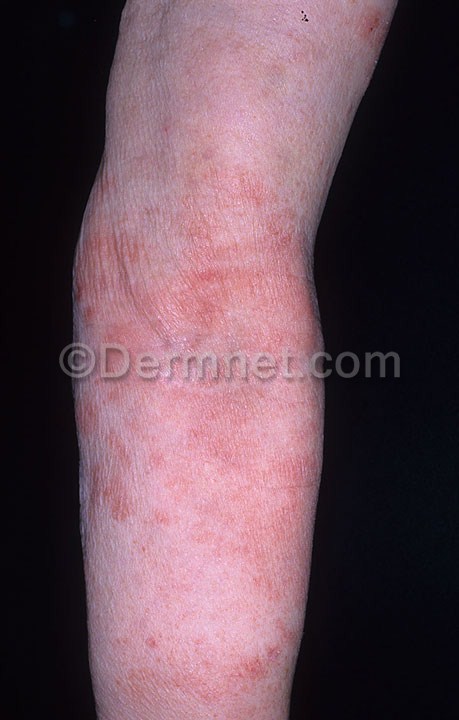
Disease: Poison Ivy Photos and other Contact Dermatitis